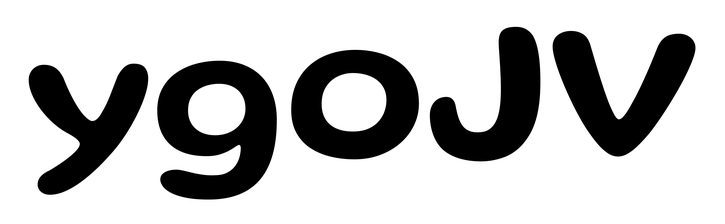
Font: Gluten_Medium